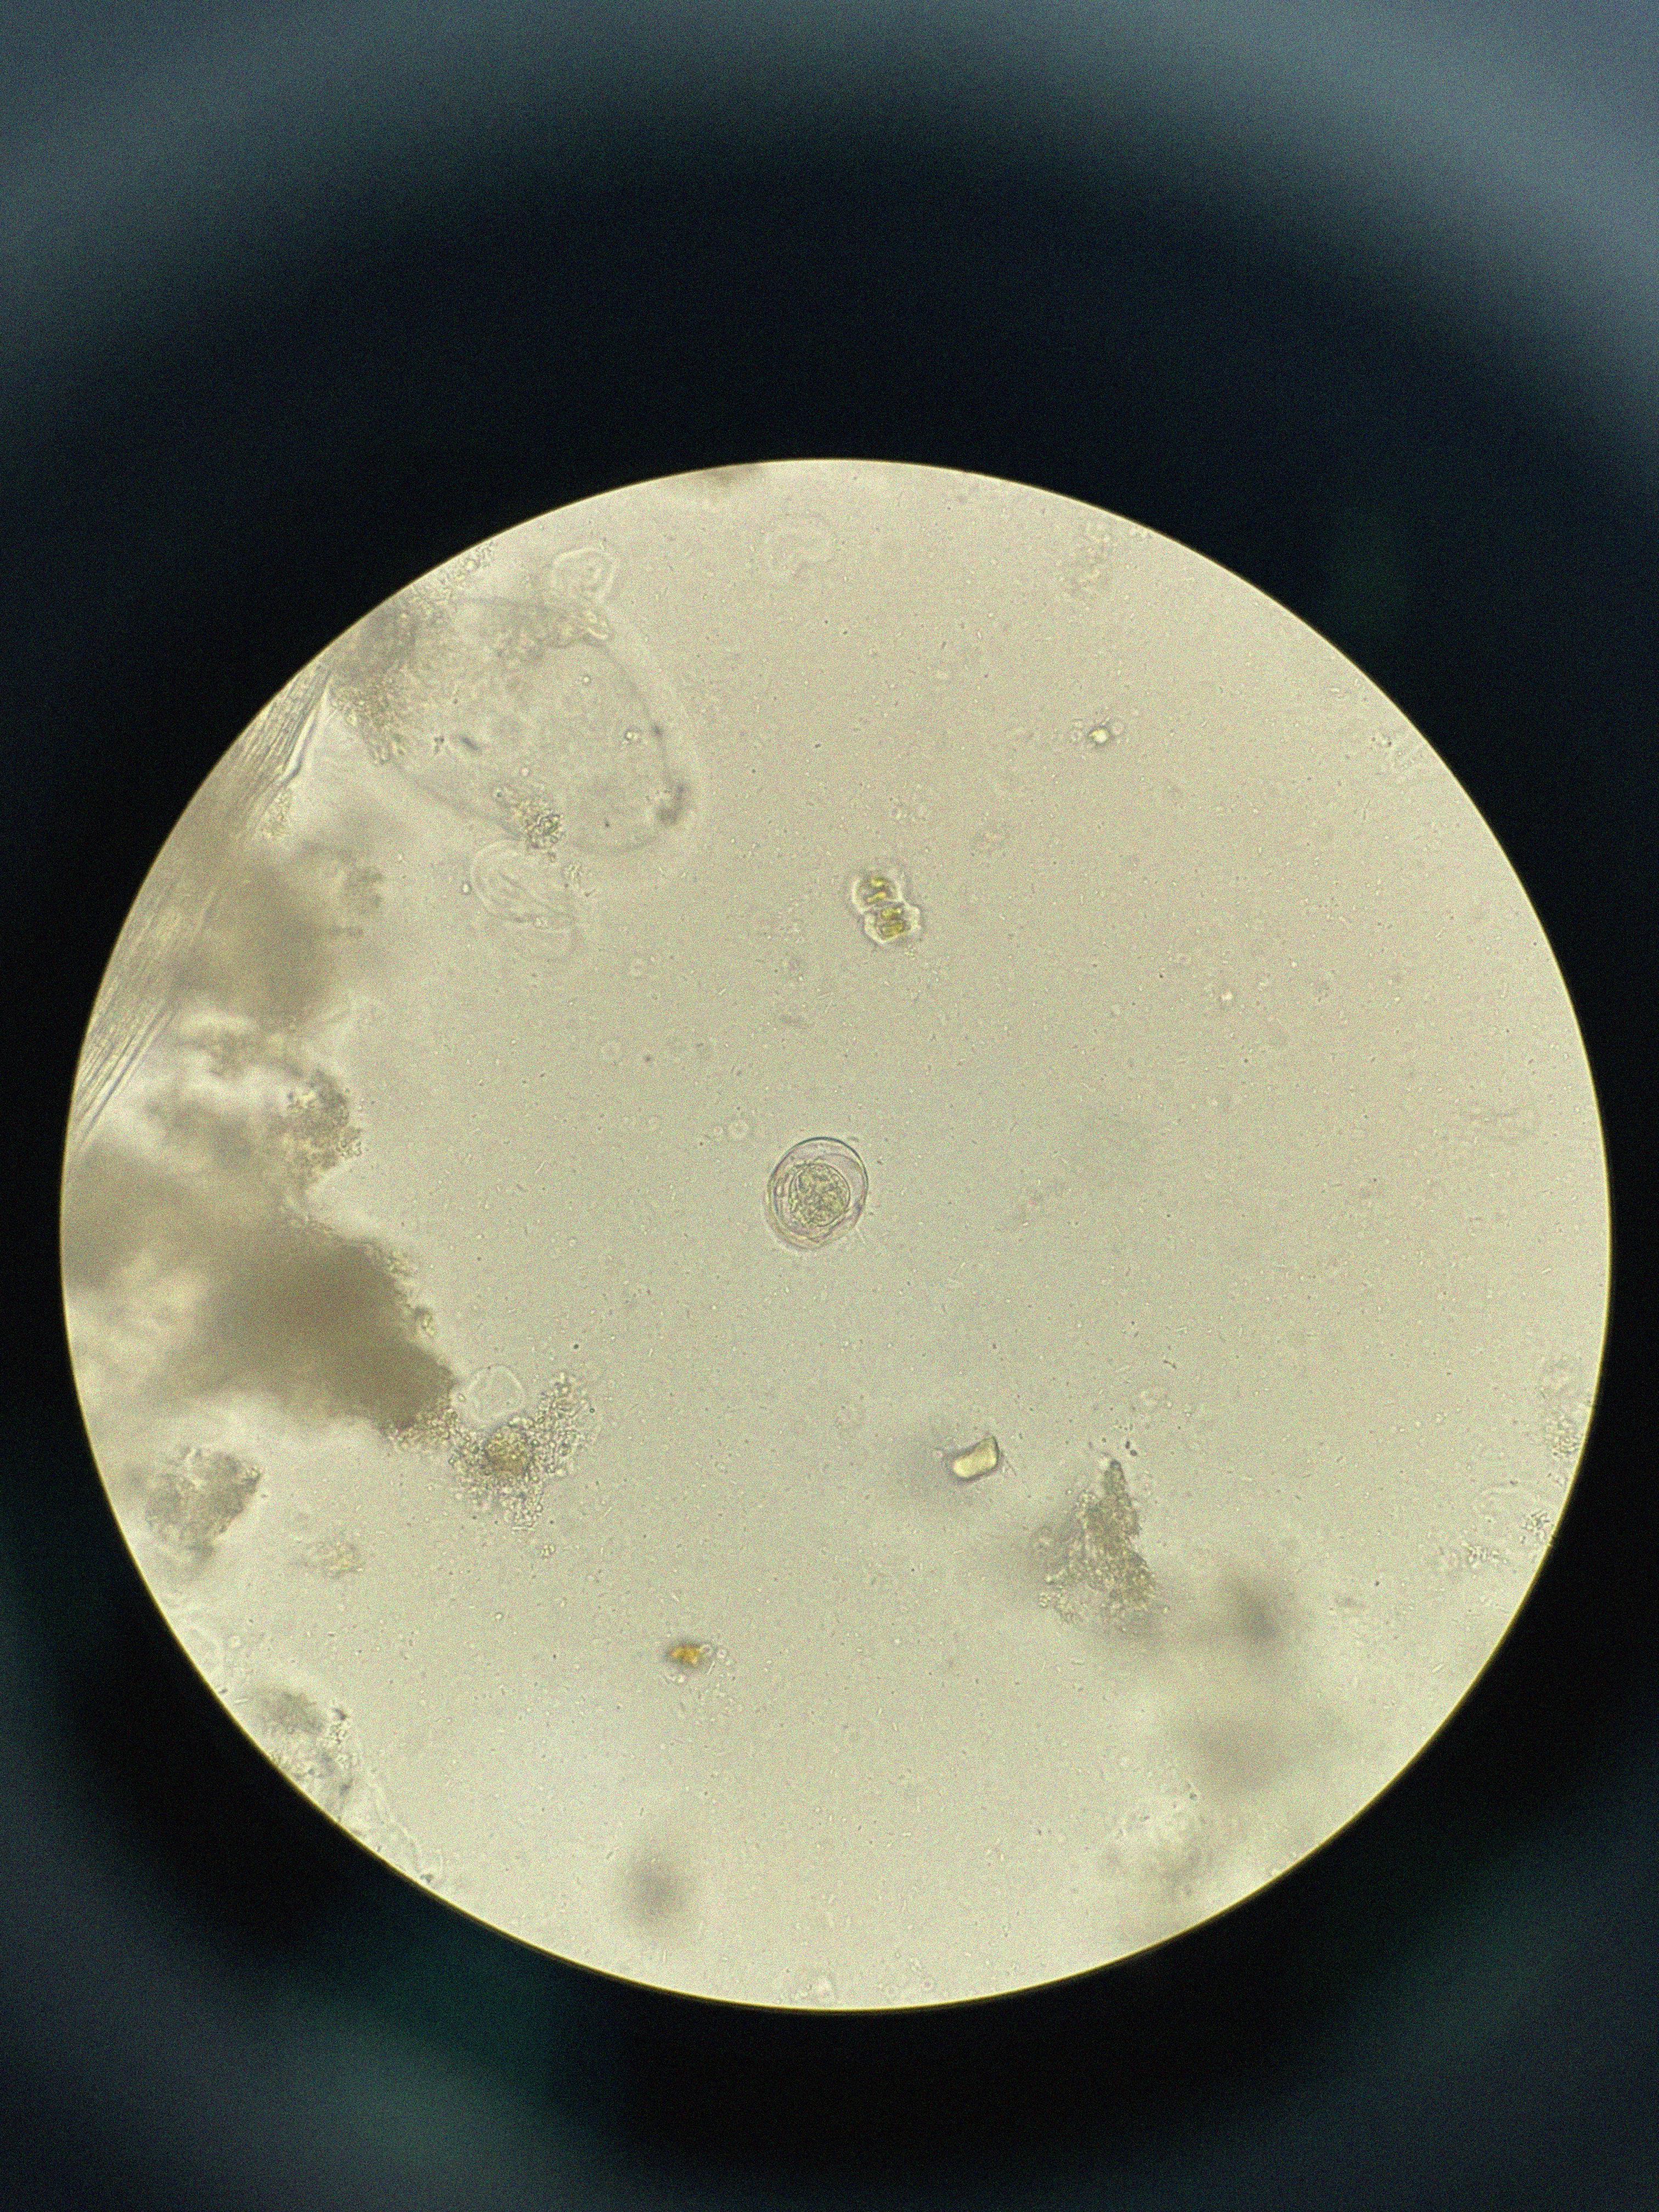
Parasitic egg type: Hymenolepis nana